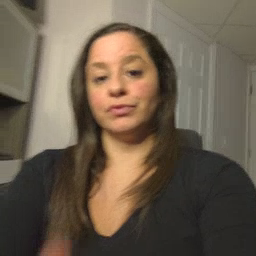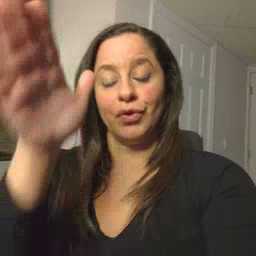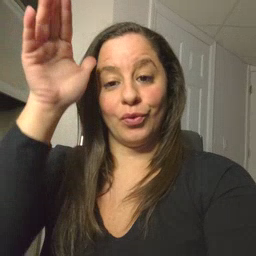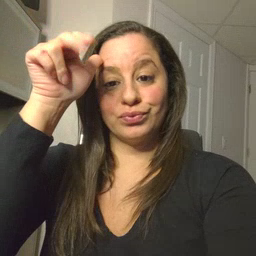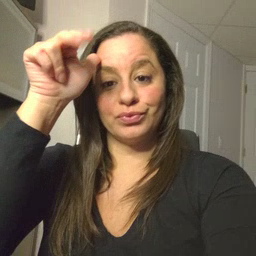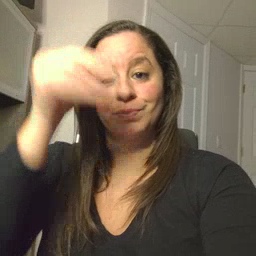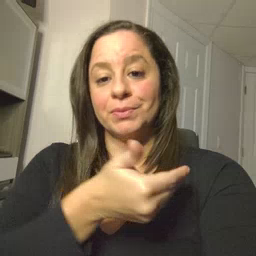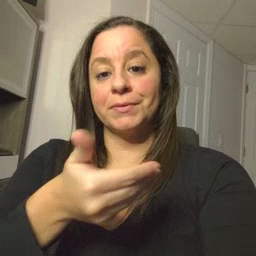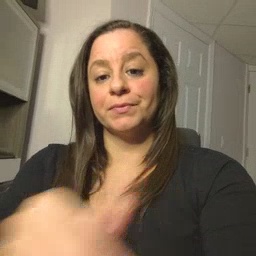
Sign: donkey